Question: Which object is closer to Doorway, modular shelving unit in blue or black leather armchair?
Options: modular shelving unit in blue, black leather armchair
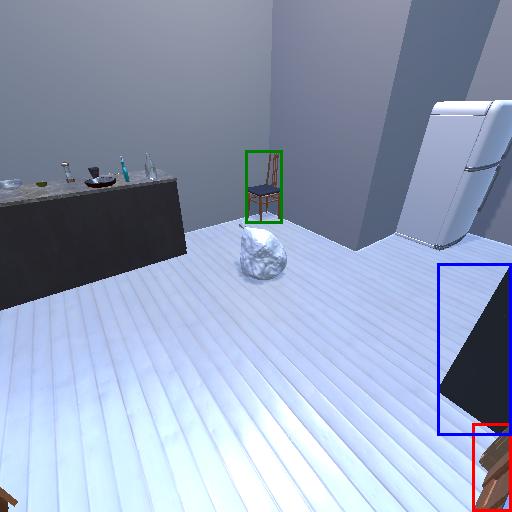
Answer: modular shelving unit in blue